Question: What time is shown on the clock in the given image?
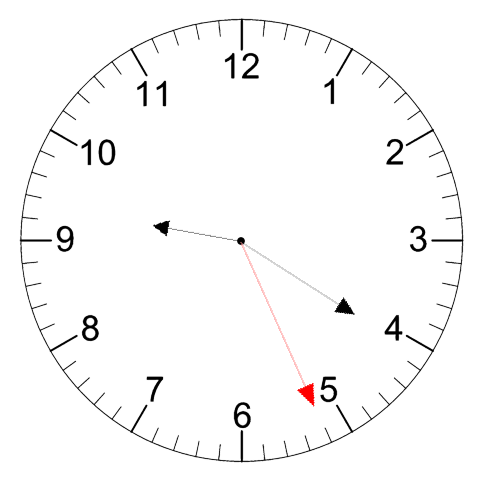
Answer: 09:20:26